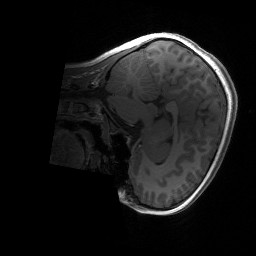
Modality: T1w
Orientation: sagittal
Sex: female
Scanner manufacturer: siemens
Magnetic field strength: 3 T
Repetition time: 1.9 s
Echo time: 0.00243 s